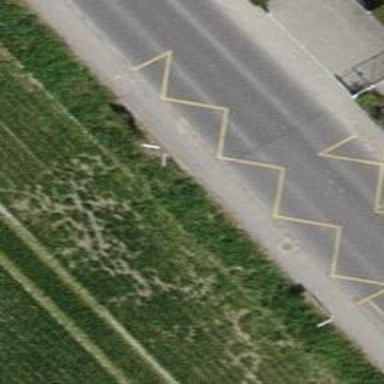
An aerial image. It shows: Bus stop along the road.